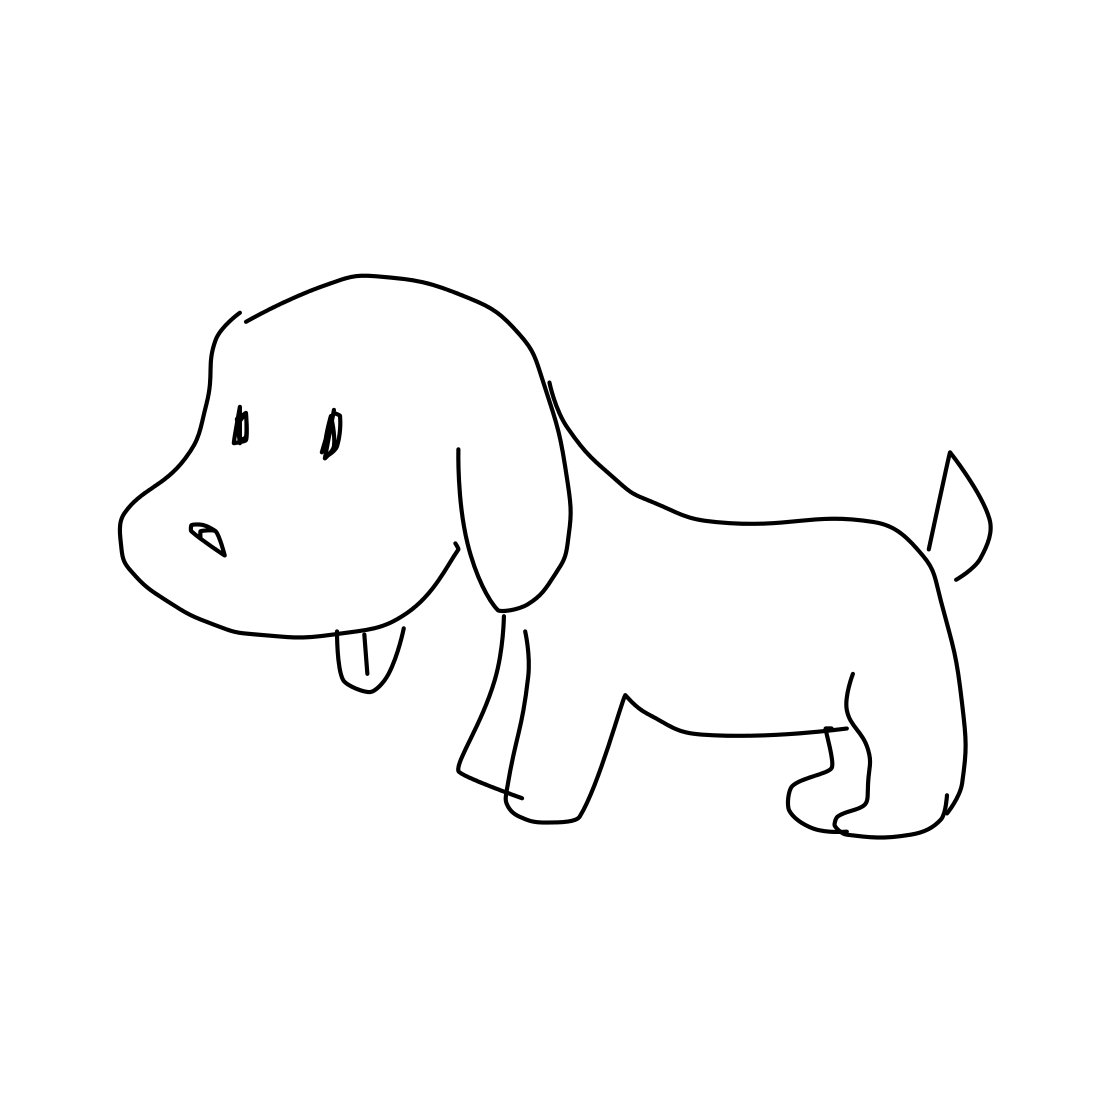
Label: dog